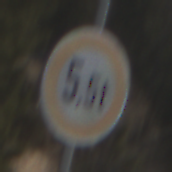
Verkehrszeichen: TatsaechlicheMasse
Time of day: Midday
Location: Outdoor (Nature)
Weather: PartlyCloudy
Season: NotSpecified
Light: Natural